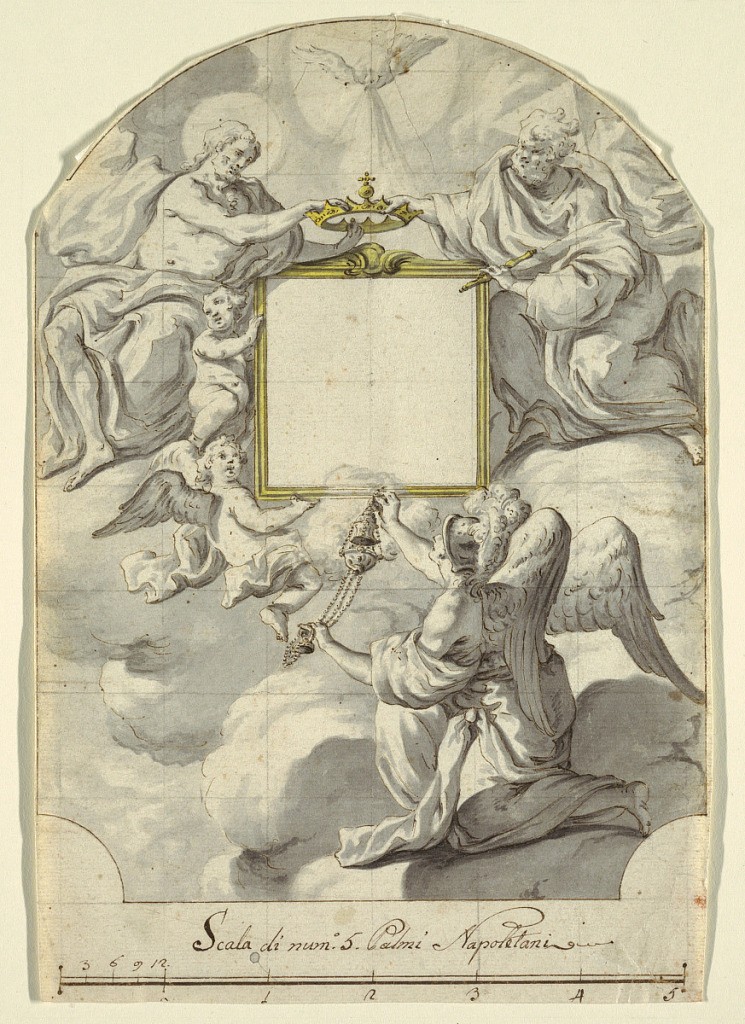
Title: Design for a Wall Mural
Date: ca. 1800
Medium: Brush and wash, pen and black ink on paper
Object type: Drawing
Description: Possibly design of a patron dedication for a wall mural.  At center a black frame where portrait would sit.  Above, Jesus and God (?) hold a crown at the top of the frame.  Two winged angels look up at Jesus.  At bottom, winged angel with a helmet looks up at frame while holding a thurbile burning incense.